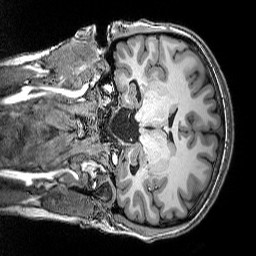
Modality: T1w
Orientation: coronal
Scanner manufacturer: siemens
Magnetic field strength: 3 T
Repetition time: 2.5 s
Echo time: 0.00343 s